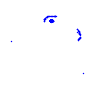
Particle: pion